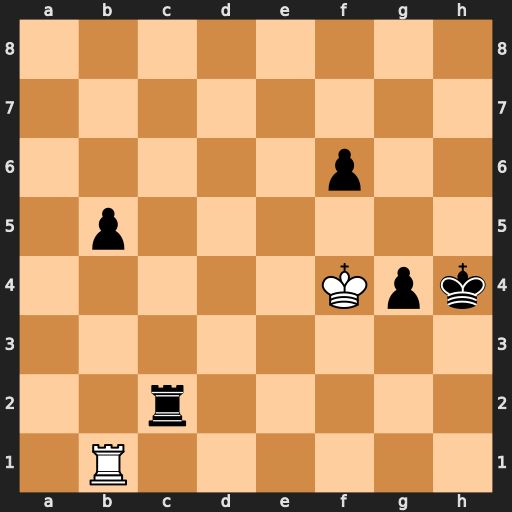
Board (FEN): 8/8/5p2/1p6/5Kpk/8/2r5/1R6
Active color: w
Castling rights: -
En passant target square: -
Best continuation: Rh1+ Rh2 Rxh2#